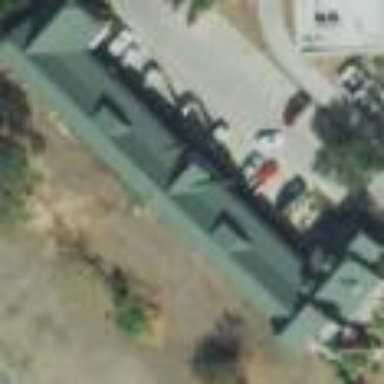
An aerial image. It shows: Motel building.